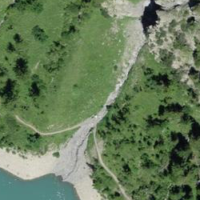
EUNIS habitat code: 32
Species observed at this site:
Astrantia major
Phyteuma orbiculare